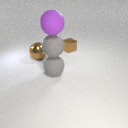
large brown metal sphere behind large gray rubber sphere